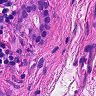
Metastatic tissue present: yes